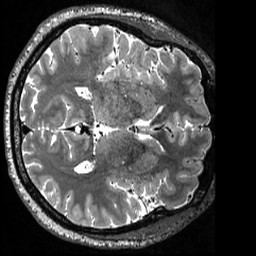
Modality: T2w
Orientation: axial
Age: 33
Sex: male
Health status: healthy
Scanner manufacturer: siemens
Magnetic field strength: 3 T
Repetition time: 3.2 s
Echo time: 0.563 s